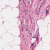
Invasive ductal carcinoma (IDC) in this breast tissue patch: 0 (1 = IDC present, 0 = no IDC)